Field crop: maize
Growth stage: 2
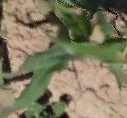
Species: maize